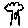
Label: tree